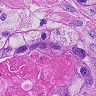
Metastatic tissue present: yes